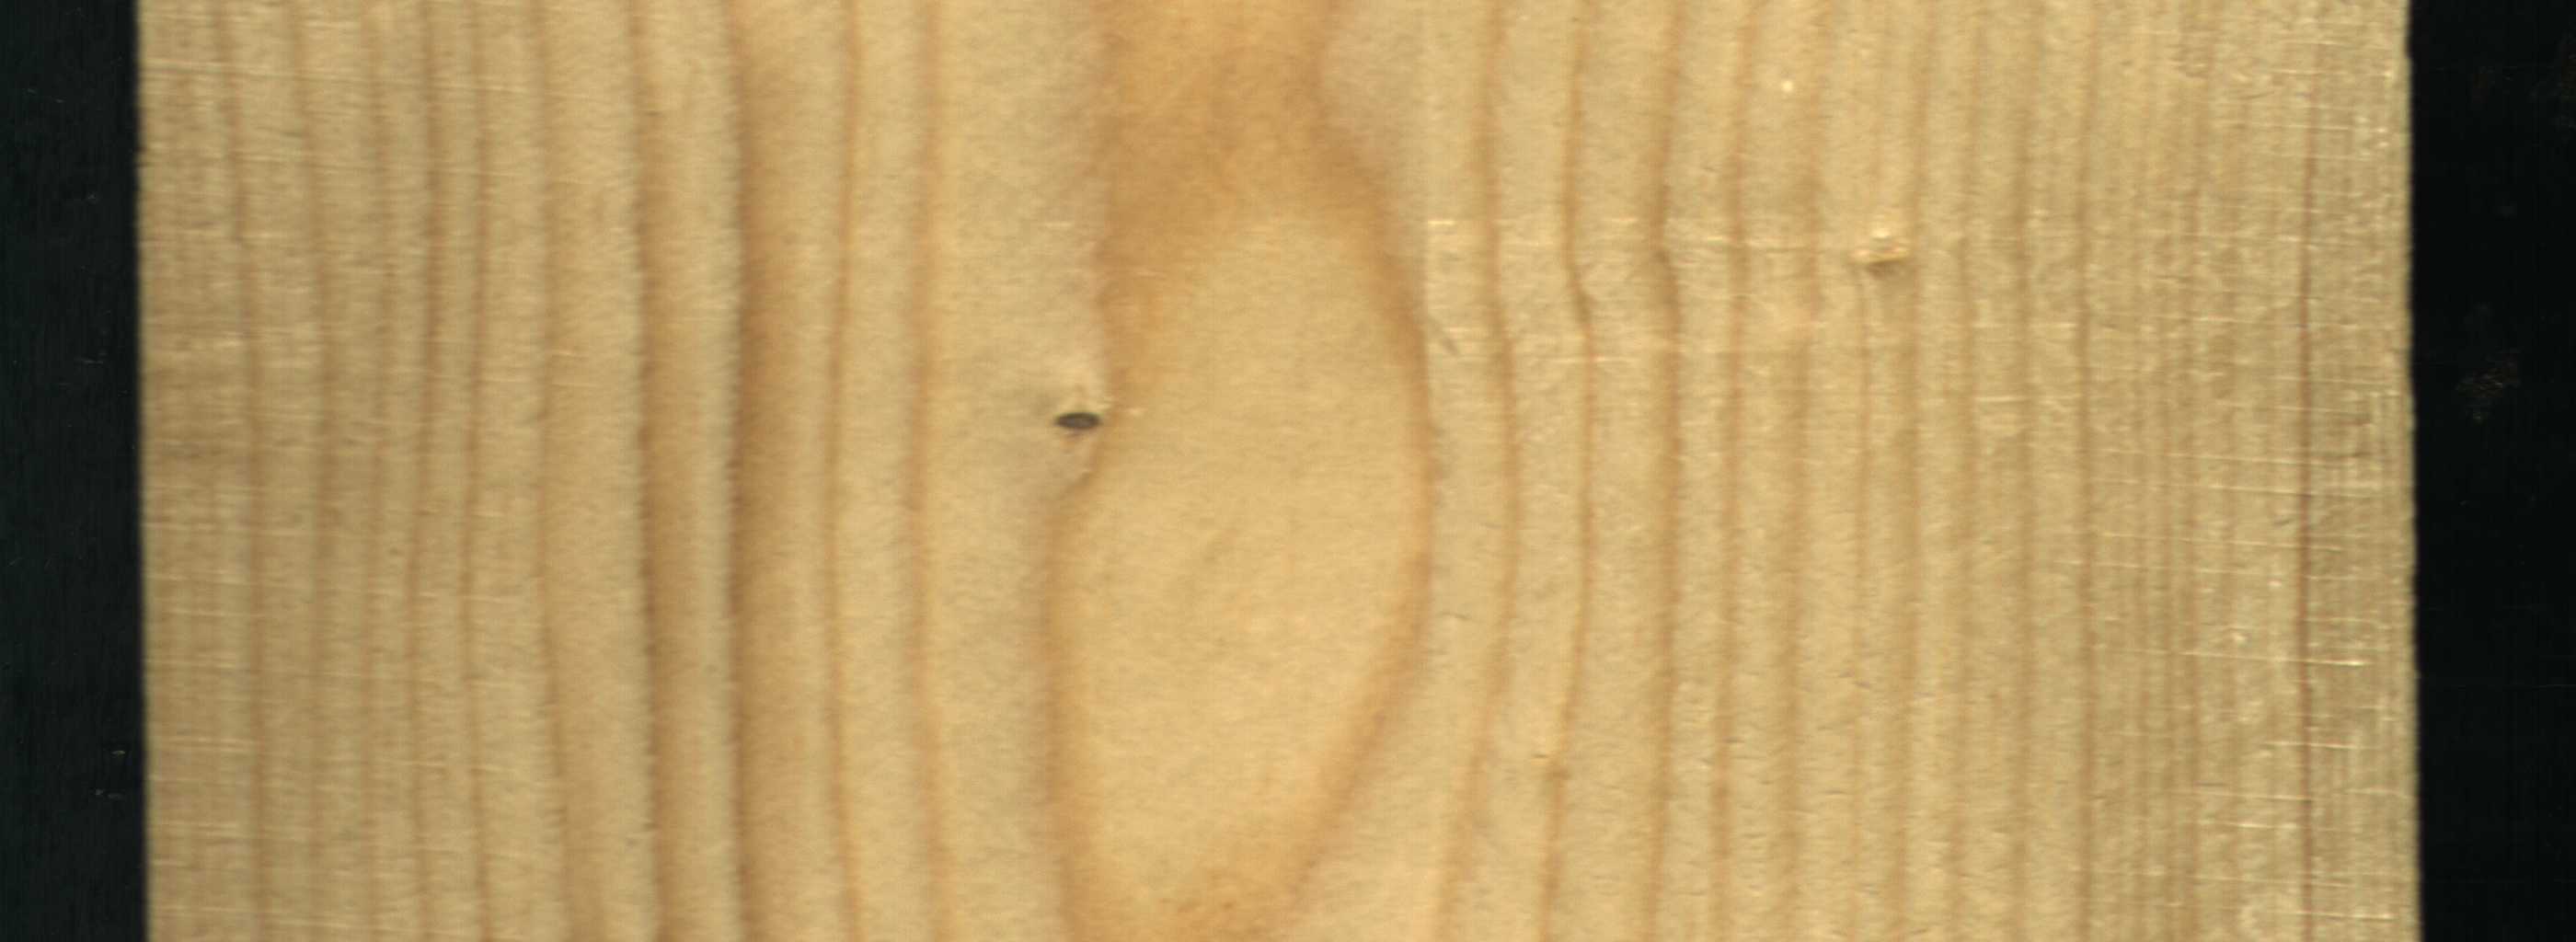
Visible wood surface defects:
Live_Knot